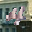
Label: 4